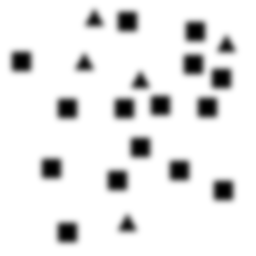
Squares: 15
Triangles: 5
Stars: 0
Total shapes: 20